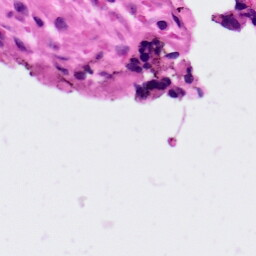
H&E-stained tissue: Ovarian